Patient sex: M
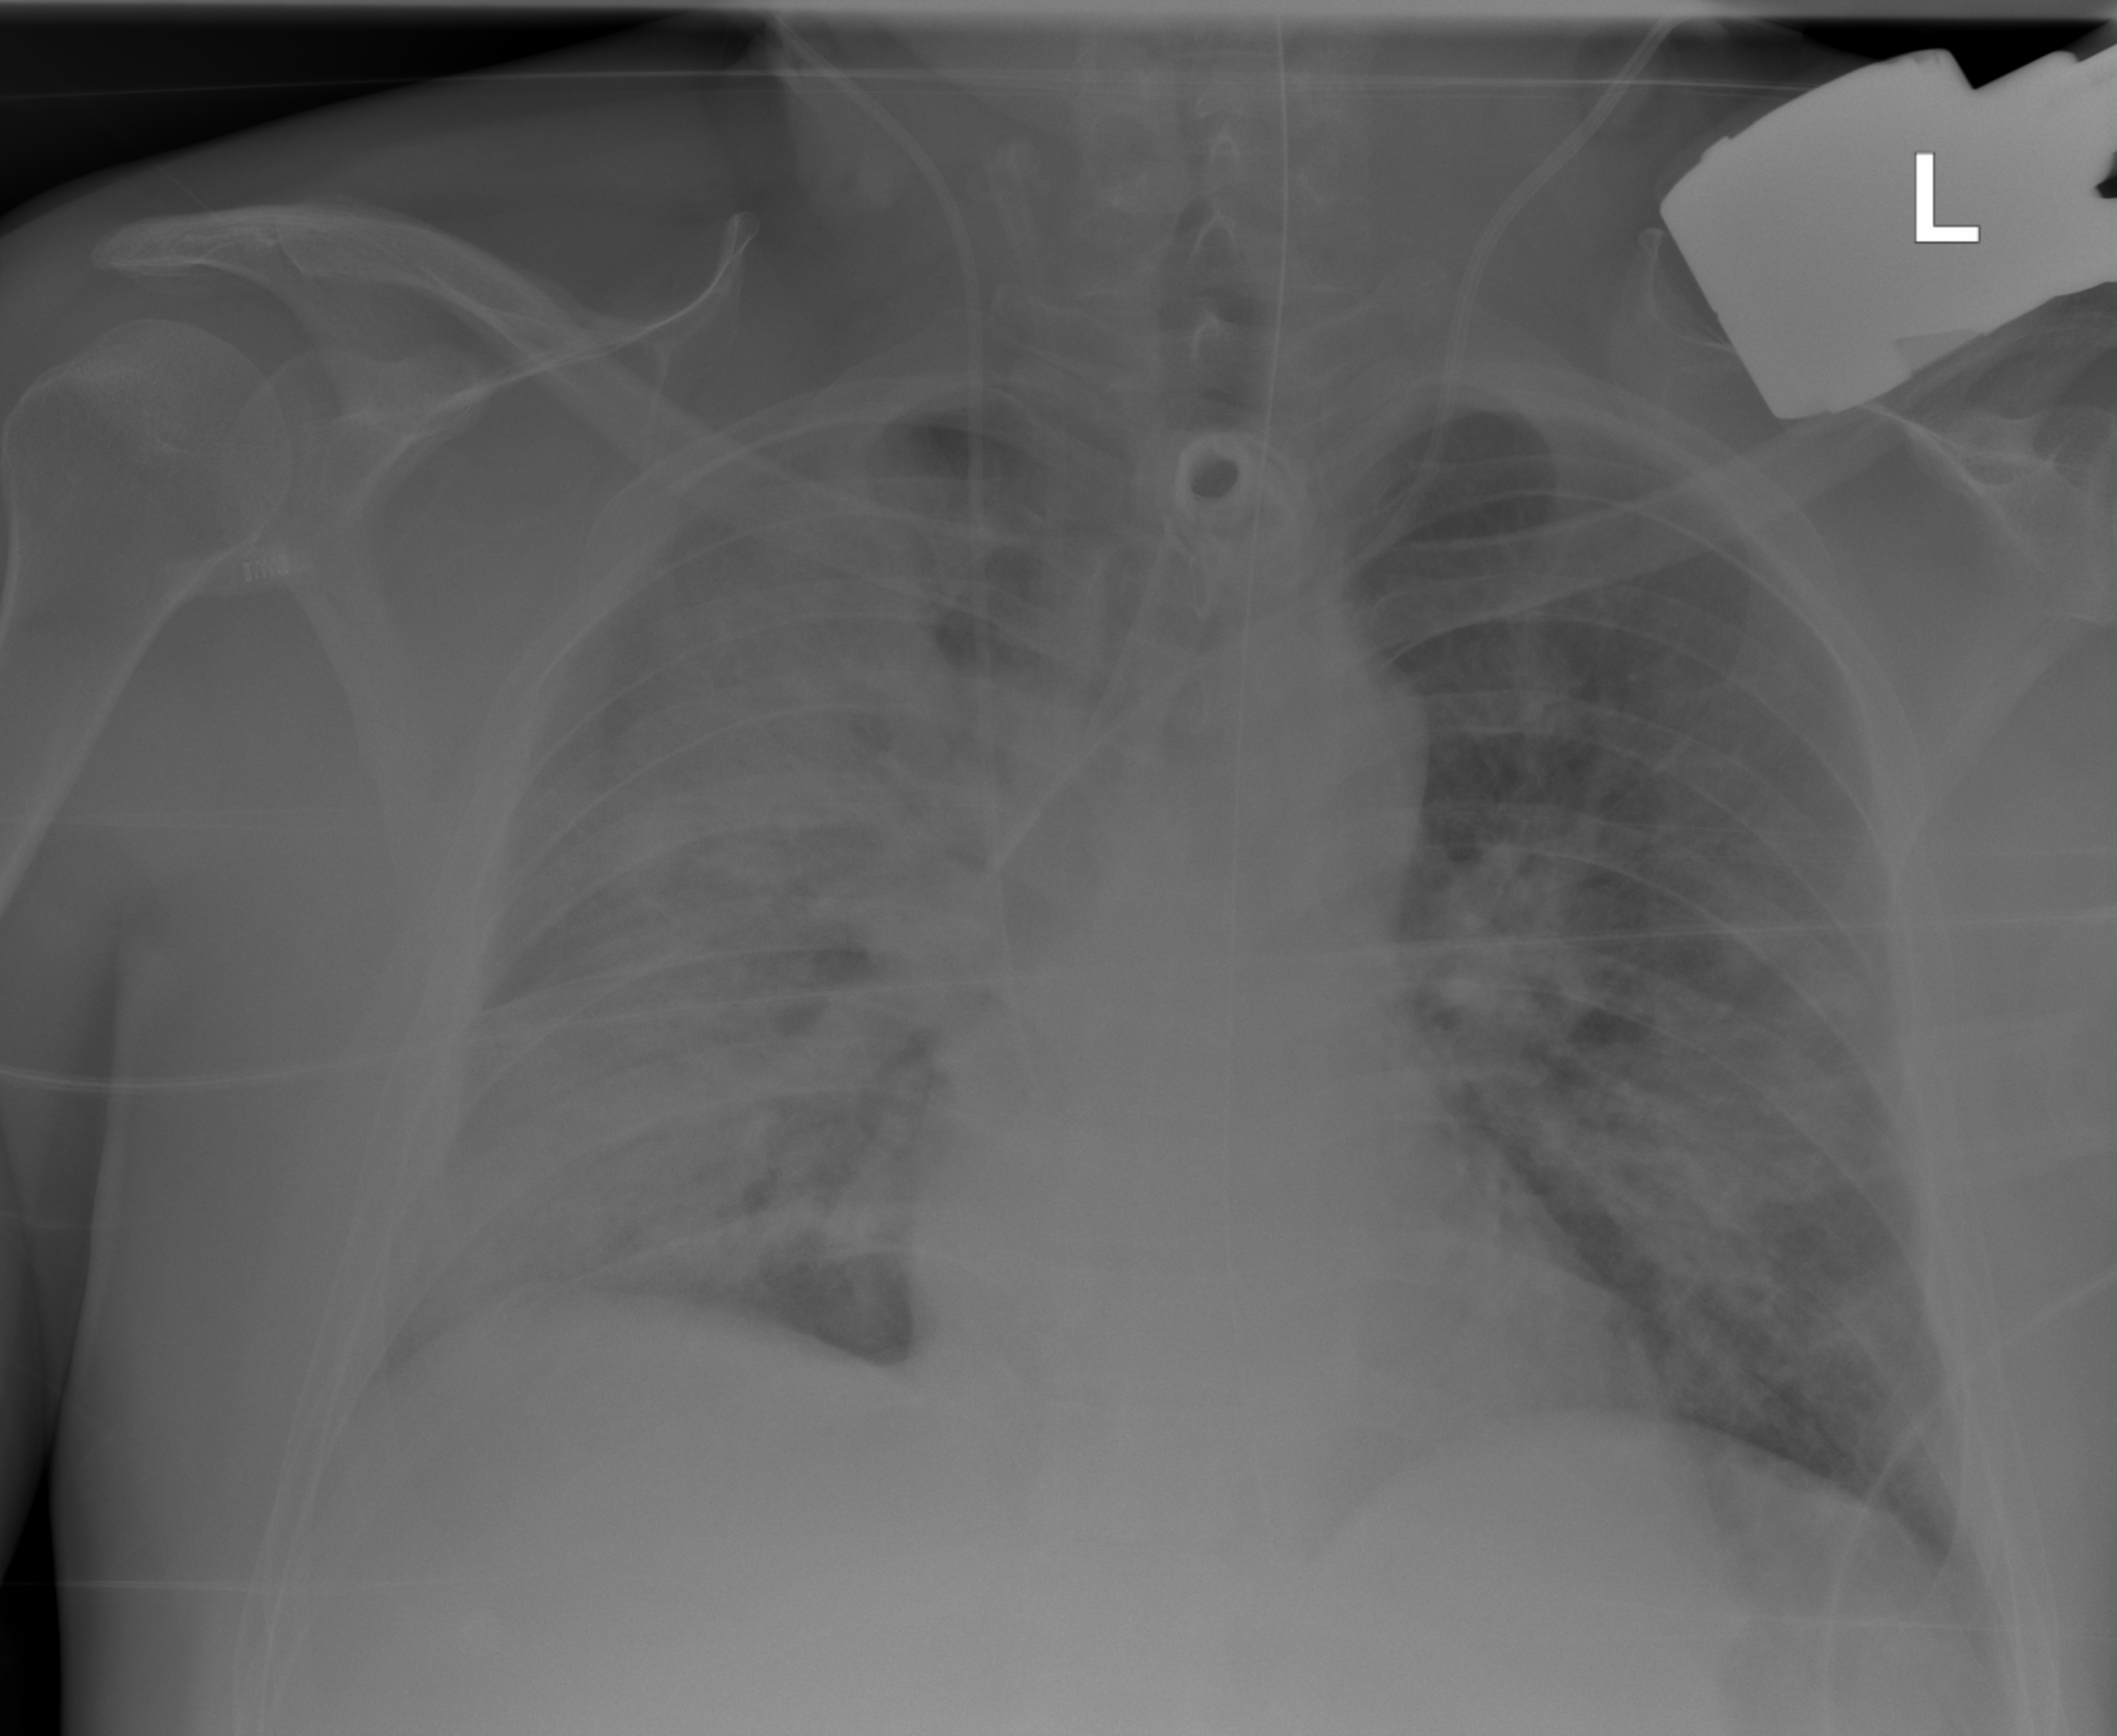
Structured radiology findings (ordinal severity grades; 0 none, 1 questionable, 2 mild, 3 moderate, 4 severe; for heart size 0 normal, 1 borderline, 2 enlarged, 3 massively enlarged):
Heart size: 1
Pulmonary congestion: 0
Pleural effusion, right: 0
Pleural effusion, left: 0
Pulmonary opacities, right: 4
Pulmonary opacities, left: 3
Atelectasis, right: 3
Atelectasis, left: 2